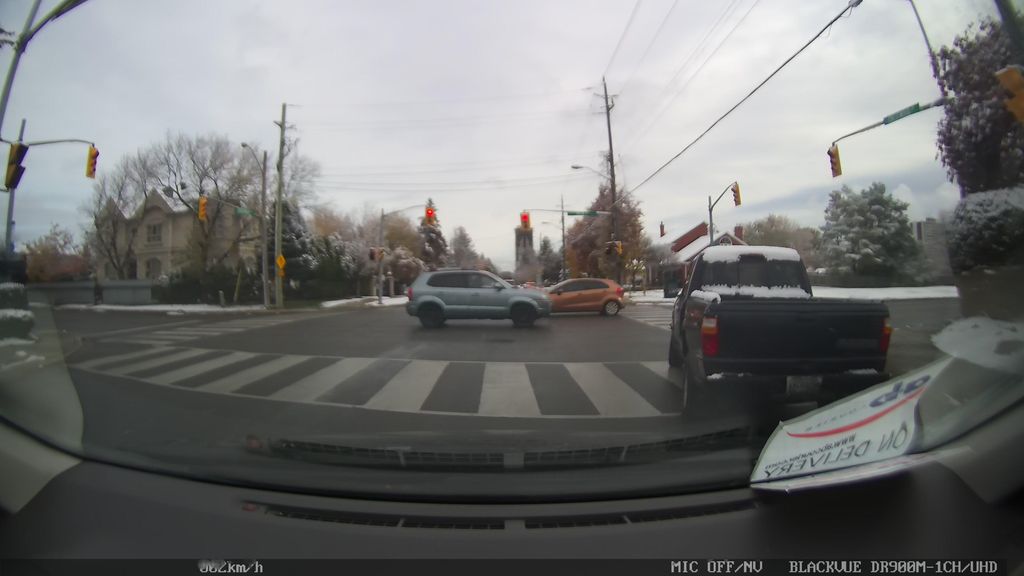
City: toronto